Field crop: maize
Growth stage: 2
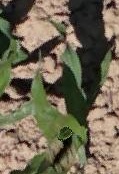
Species: maize